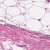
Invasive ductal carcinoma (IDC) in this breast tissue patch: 0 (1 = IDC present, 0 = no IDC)